Field crop: maize
Growth stage: 1
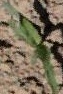
Species: maize